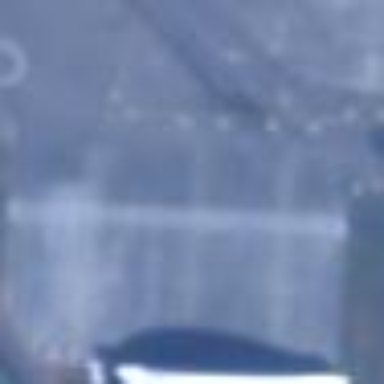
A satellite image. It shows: Concrete apron at the airport.